Question: I want to change the format of my plot in R in month year.
So currently it is displaying the day too, I want to have only month year.
With my <URL> and the R code:
'''
plot(alvdate[1250:1600],c(NA,alvlloss)[1250:1600],type="l",lwd=1,main="",xlab="",ylab="log loss",cex.axis=1.2,cex.lab=1.2,xaxt="n")
axis.Date(1, at = seq(alvdate[1250], alvdate[1600], length.out=20),
labels = seq(alvdate[1250], alvdate[1600], length.out=20),
format= "%m/%y", las = 2)
'''
I get the picture

I get the format yyyy-mm-dd but I want to have yyyy-mm so e.g.
'''
2008-01
2008-02
'''
and so on. I alredy set the format to "%m/%y" but this does not work?
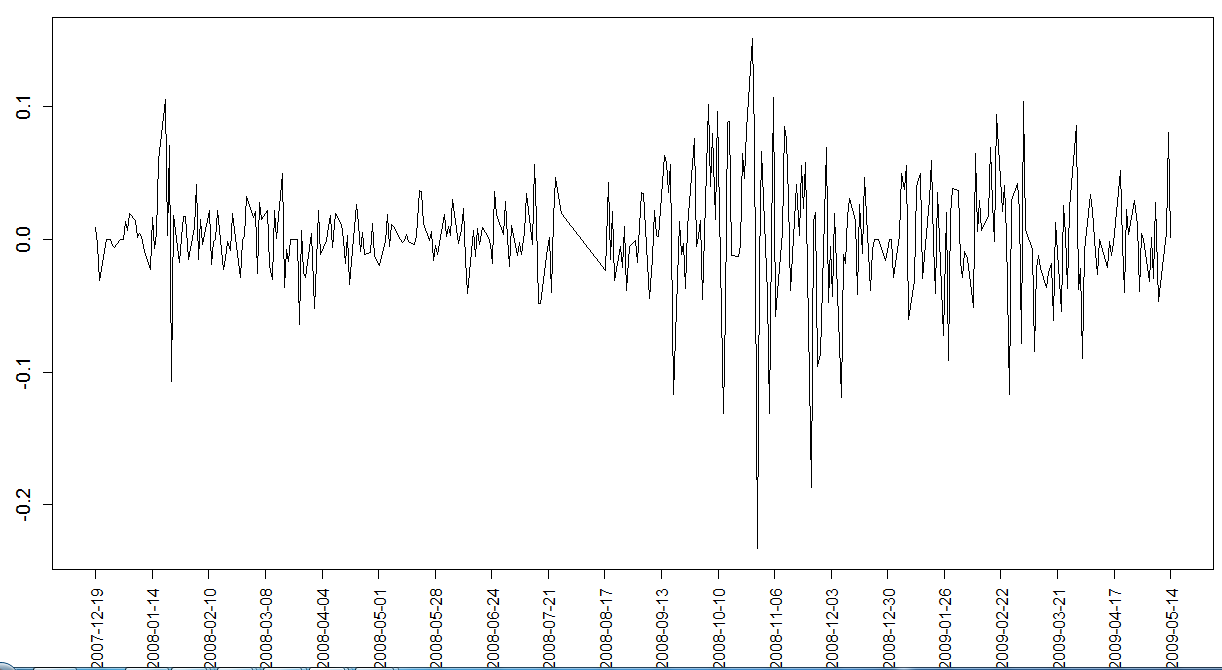
Answer: You should use 'format= "%Y-%m"', to write something like this :
'''
axis.Date(1, at = seq(alvdate[1250], alvdate[1600], length.out=20),
format= "%Y-%m", las = 2)
'''